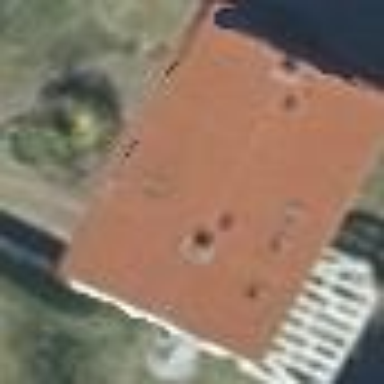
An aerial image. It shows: Building with gabled roof. The roof orientation is along the building's structure.